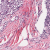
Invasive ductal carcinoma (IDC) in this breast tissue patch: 1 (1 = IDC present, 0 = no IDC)